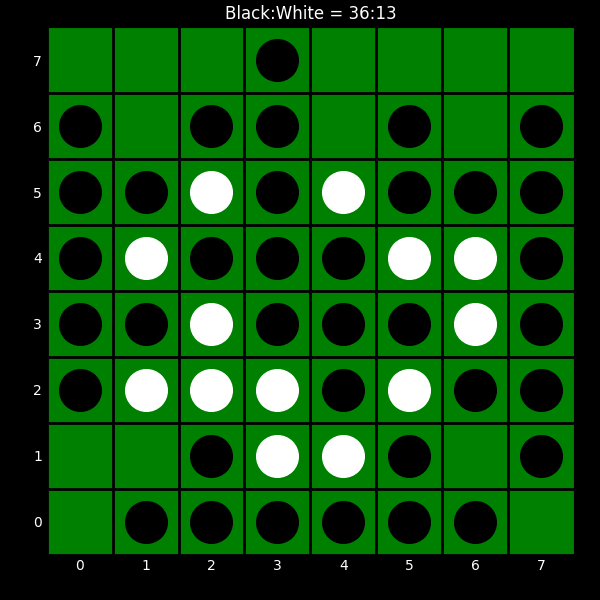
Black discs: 36
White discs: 13